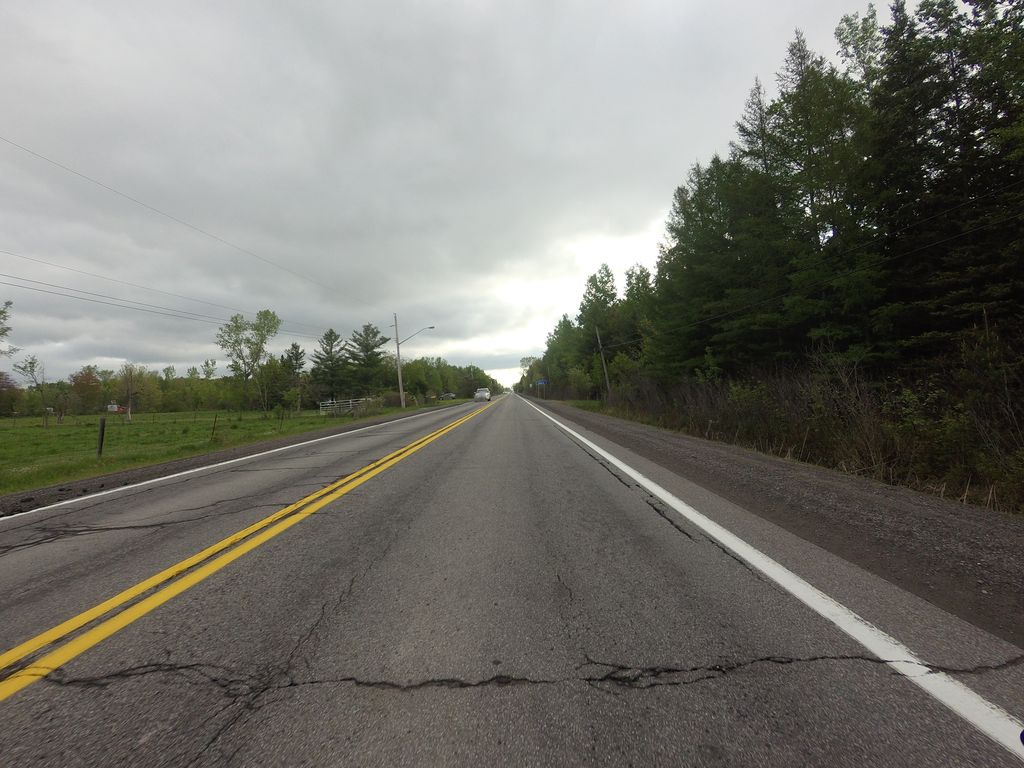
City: ottawa-gatineau